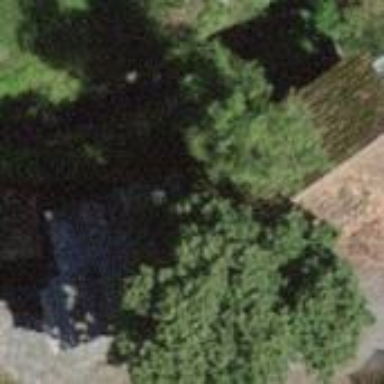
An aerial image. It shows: Barn.